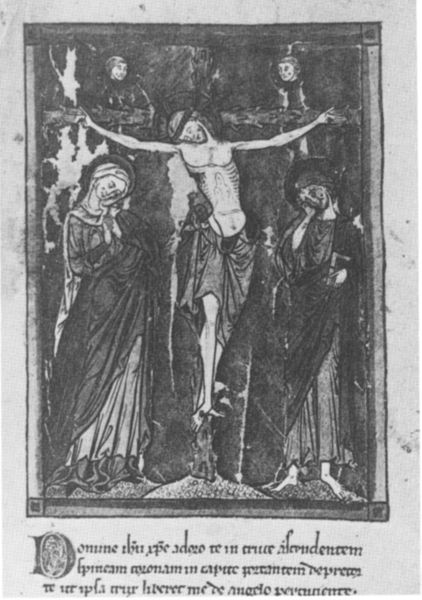
Titel: Verschiedene medizinische Texte
Institution: Turin, Biblioteca Nazionale
Schlagwörter: kopf, mann, nackt, frauen, schwarz, weiss, tuch, alt, arme, trauer, gewänder, engel, bein, schrift, geneigt, lende, buch, kreuz, rippen, weinen, seite, schwarzweiß, beten, buchseite, flecken, heiligenschein, jesus, kreuzigung, ostern, mittelalter, heilige, maria, magdalena, maria magdalena, latein, beschädigt, passion, golgatha, dreipunkt